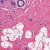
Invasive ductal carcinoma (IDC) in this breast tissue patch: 0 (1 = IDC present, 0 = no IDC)